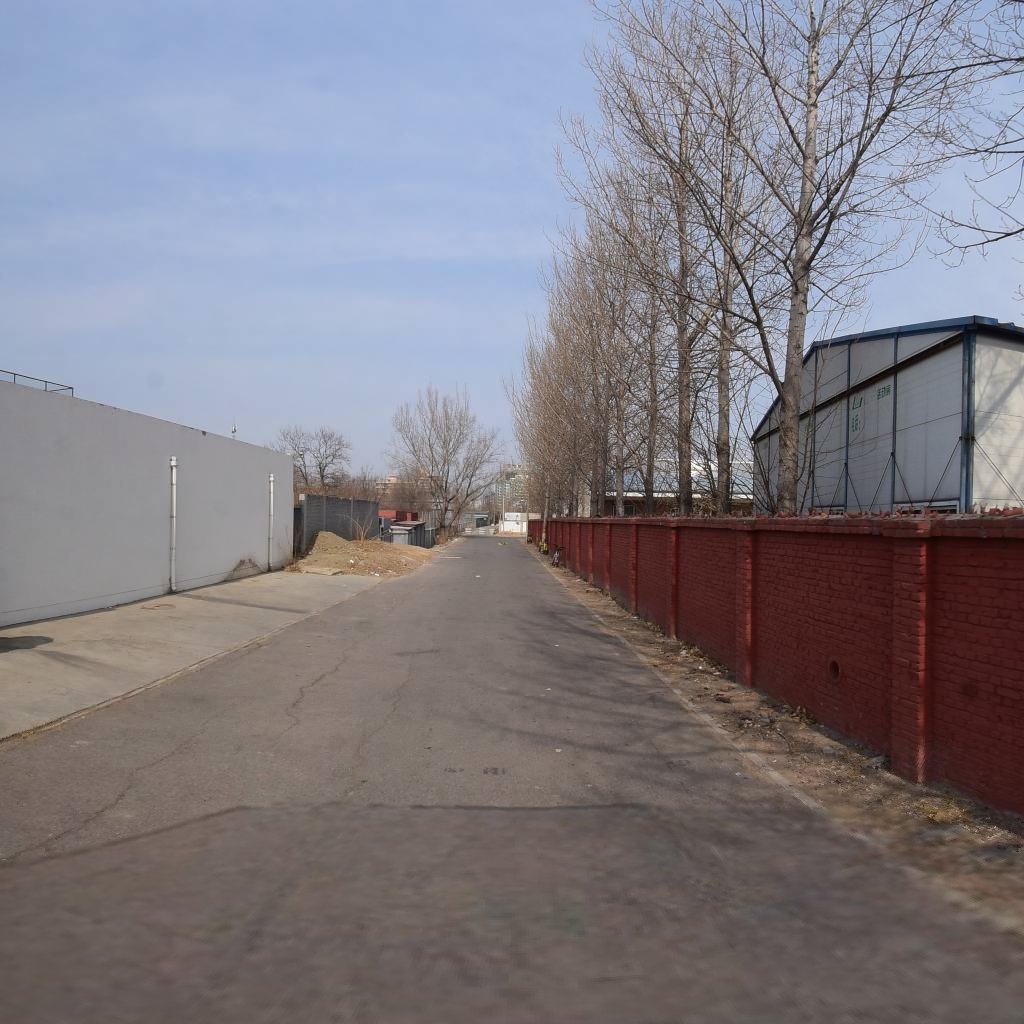
Region: Chaoyang
Road damage annotations: longitudinal crack, longitudinal crack, longitudinal crack